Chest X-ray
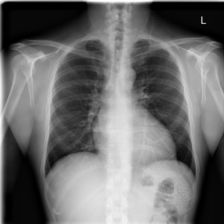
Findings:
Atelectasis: negative
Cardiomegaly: negative
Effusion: negative
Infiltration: negative
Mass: negative
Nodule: negative
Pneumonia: negative
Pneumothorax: negative
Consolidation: negative
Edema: negative
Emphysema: negative
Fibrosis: negative
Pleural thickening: negative
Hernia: negative